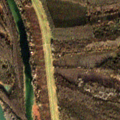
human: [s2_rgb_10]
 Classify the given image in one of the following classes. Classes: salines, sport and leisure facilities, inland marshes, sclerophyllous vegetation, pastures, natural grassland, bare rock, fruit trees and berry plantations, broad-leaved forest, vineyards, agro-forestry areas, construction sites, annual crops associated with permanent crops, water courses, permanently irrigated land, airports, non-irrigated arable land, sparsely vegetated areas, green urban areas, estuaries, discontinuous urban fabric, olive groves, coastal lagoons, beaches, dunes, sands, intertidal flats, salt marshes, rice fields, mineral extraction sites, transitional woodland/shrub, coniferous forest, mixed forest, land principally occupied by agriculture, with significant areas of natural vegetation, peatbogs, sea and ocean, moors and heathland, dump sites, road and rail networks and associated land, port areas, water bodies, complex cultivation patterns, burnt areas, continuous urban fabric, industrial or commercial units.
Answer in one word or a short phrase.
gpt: pastures, broad-leaved forest, transitional woodland/shrub, water courses